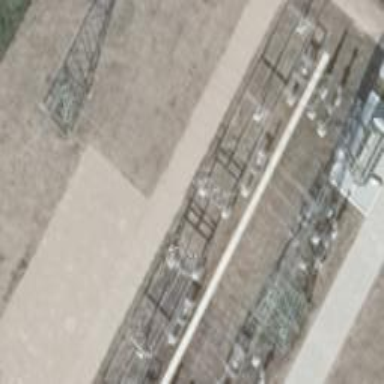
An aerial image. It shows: There are three cables connected to power switch.